Interaction volume radius: 10 \u00c5
Interaction volume height: 25 \u00c5
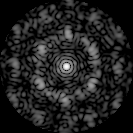
Disorder parameter: 0.6577